Interaction volume radius: 10 \u00c5
Interaction volume height: 20 \u00c5
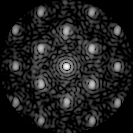
Disorder parameter: 0.3147